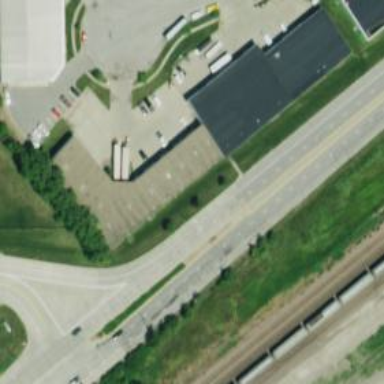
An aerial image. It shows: Primary highway.